Question: So I'm facing this problem, the standard UIPicker doesn't look good in my (proto) app and I would really change its appearance.
I've already googled it and found this useful link <URL>. Looks good but I'm wondering if there isn't an easier way to do it.
Here on stack overflow I've found this thread <URL>, it's "unsolved" but pointing to the first article.
I also did a tutorial in Apress Book "Beginning Iphone development" (chapter 7 I think), very useful, but there I was changing just the content of the columns, not the full appearance of it.
Just to be clear, it would be great to have something like this:

Anyone has a good tutorial/link/suggestion for an Objective-c rookie?
Thx in advice
EDIT:
So I've implemented the method detailed in the two answers below and it works like a charm. But I'm still stuck with the background color ....
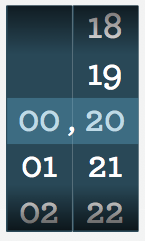
Answer: the numbers shoud be able to create via using 'UIPickerViewDelegate''s 'pickerView:viewForRow:forComponent:reusingView:', while the comma could be added via 'addSubView:'.
or you go down another road and use a open source alternative, i.e. <URL>
You can manipulate teh views in the hierarchy -- but probably it is easier to recreate the picker ...
'''
-(void)viewDidAppear:(BOOL)animated
{
for (UIView *view in [self.pickerView subviews]) {
NSLog(@"%@", view);
}
[(UIView *)[[self.pickerView subviews] objectAtIndex:1] setBackgroundColor:[UIColor blueColor]];
[(UIView *)[[self.pickerView subviews] objectAtIndex:0] setHidden:YES];
[(UIView *)[[self.pickerView subviews] lastObject] setHidden:YES];
for (UIView *view in [(UIView *)[[self.pickerView subviews] objectAtIndex:2] subviews]) {
NSLog(@"> %@", view);
}
[[[(UIView *)[[self.pickerView subviews] objectAtIndex:2] subviews] lastObject] setHidden:YES];
}
'''